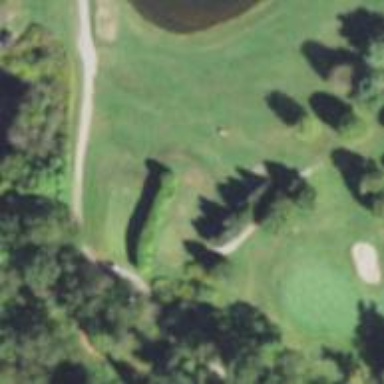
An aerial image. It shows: Pathway for golfing.